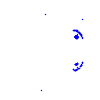
Particle: kaon